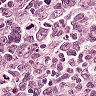
Metastatic tissue present: no